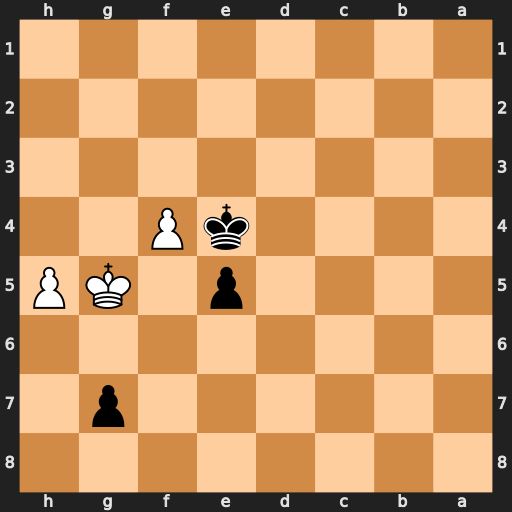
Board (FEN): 8/6p1/8/4p1KP/4kP2/8/8/8
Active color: b
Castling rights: -
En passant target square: -
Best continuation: exf4 Kg6 f3